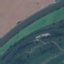
Land use / land cover: River